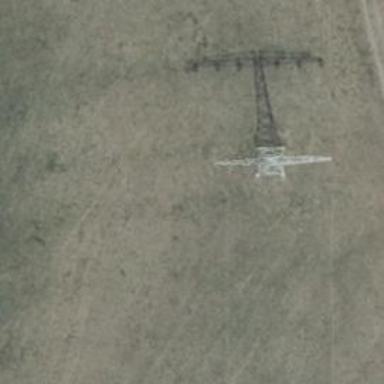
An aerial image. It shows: Power tower.